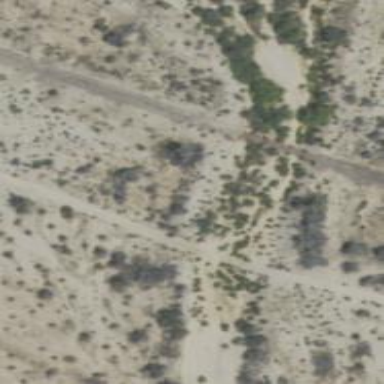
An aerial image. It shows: Abandoned railway bridge.